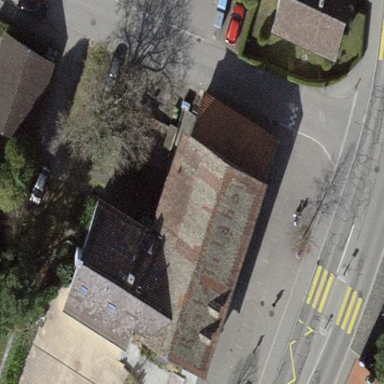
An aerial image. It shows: Building.